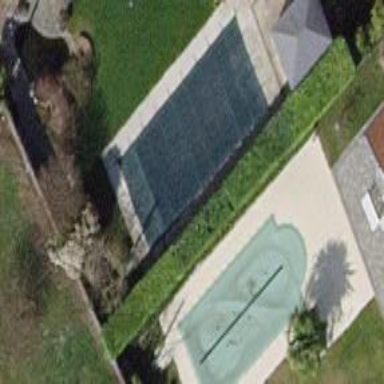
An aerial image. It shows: Outdoor swimming pool in leisure land area.